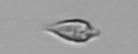
Label: Oxytoxum